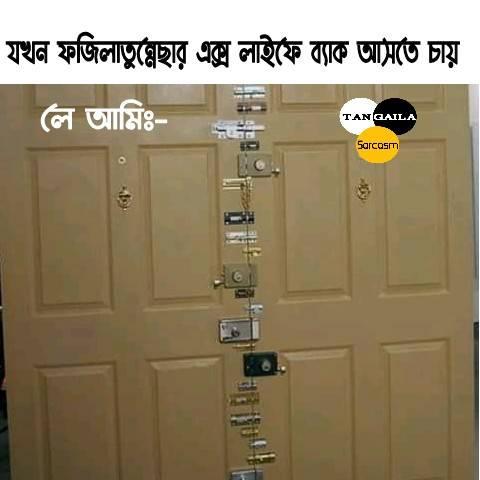
Caption: যখন ফজিলাতুন্নেছার এক্স লাইফে ব্যাক আসতে চায়    লে আমিঃ
Label: non-hate